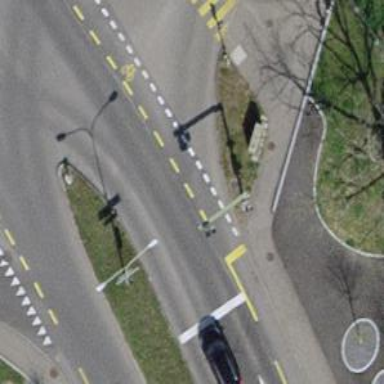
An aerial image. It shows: Road with traffic signals.